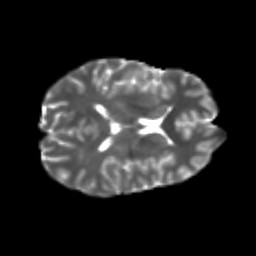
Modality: T2w
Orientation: axial
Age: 20
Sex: male
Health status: healthy
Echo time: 0.074 s